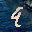
Label: 9